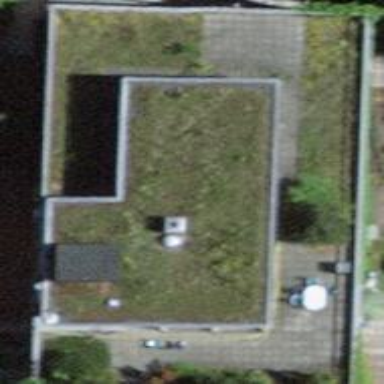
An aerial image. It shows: Kindergarten.